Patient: sex F, age 68
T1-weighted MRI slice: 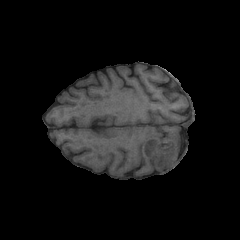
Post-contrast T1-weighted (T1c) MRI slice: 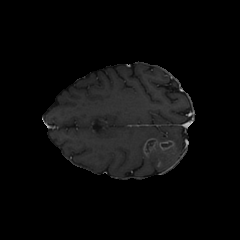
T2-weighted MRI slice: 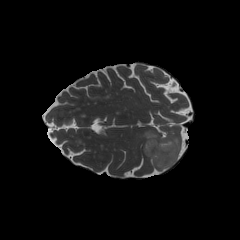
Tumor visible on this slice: yes
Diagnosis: Glioblastoma, IDH-wildtype
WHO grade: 4